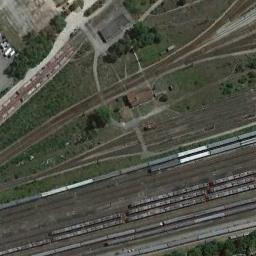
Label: railway